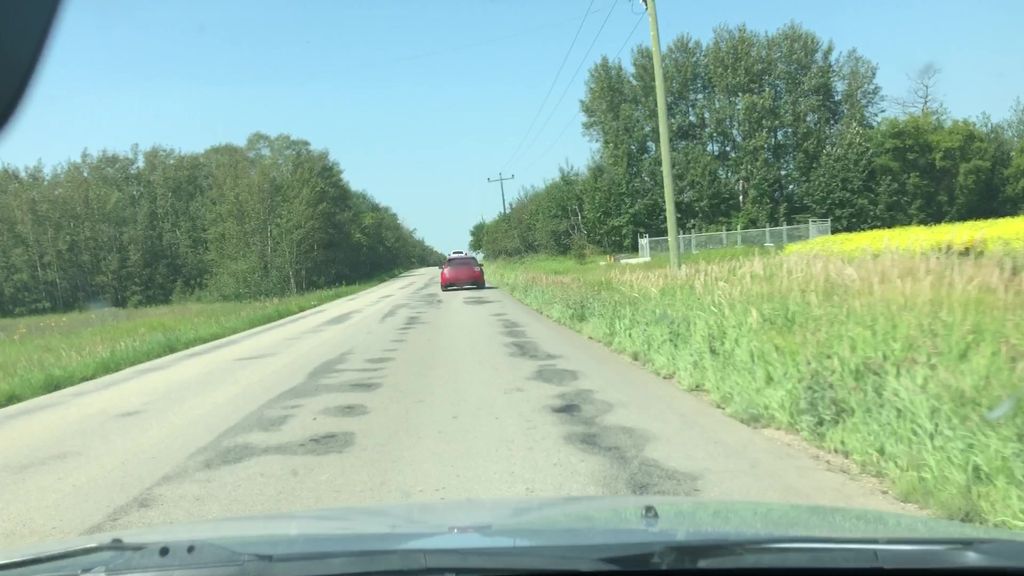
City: edmonton